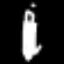
Label: pencil